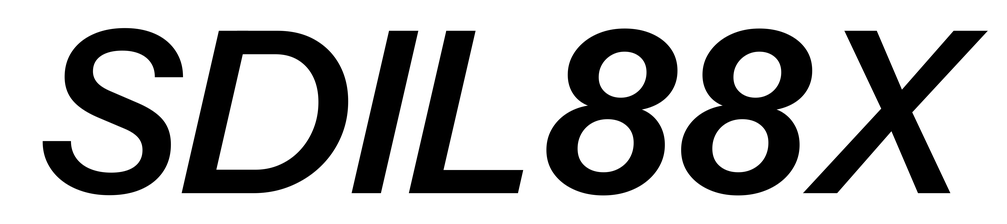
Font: InstrumentSans-Italic_SemiBold_Italic